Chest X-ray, AP view. Patient: 34 years old, sex M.
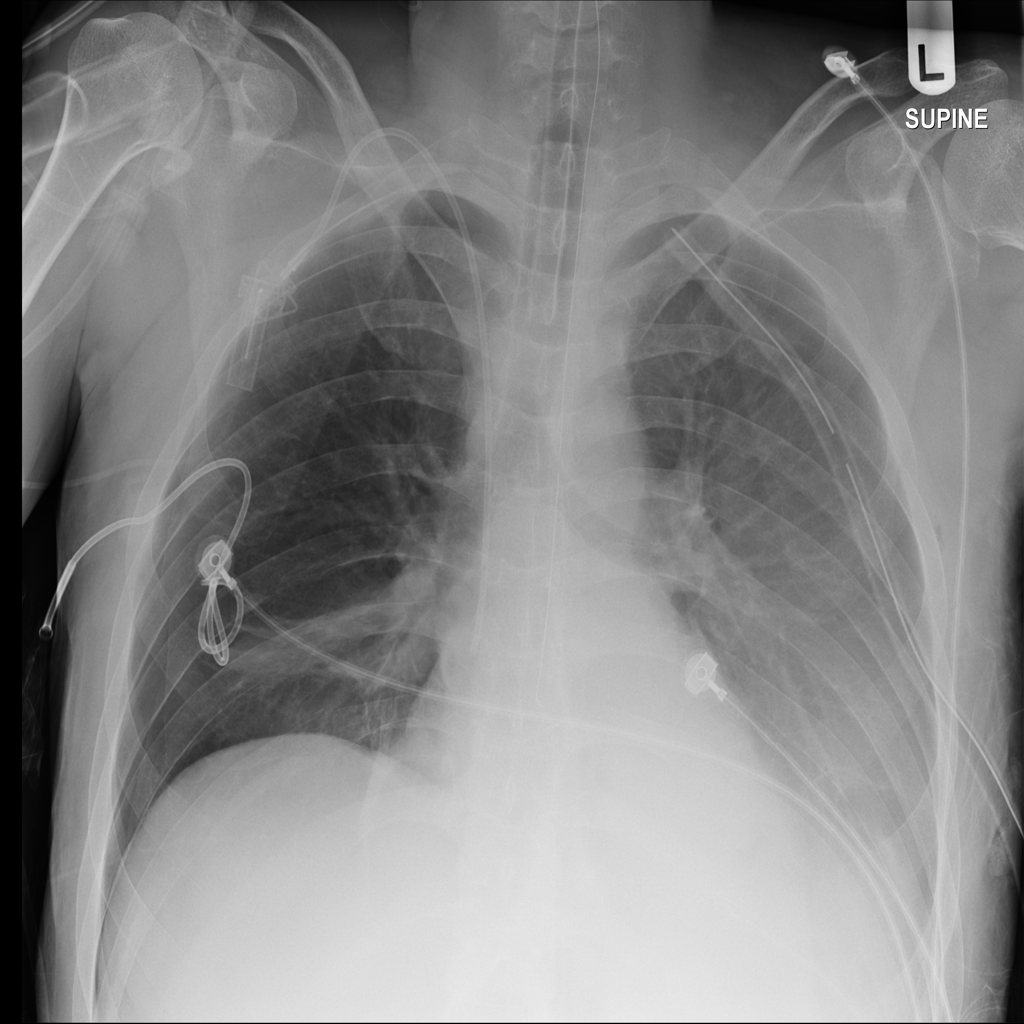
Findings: Atelectasis, Effusion, Infiltration, Pleural_Thickening, Pneumothorax